Question: I'm using d3 tree layout similar to this example: <URL>
I implemented a search box that when typing, centers your screen on a virtual "average" position of all the appropriate nodes.

I want to adjust the scale, so that selected nodes will be
1. All Visible
2. As zoomed in as possible.
If the search match is exactly 1, simulate the clicking on the node, else center to this virtual position.
'''
if (matches[0].length === 1) {
click(matches.datum(), 0, 0, false);
}
else {
var position = GetAveragePosition(matches);
centerToPosition(position.x, position.y, 1);
}
'''
This is what the centerToPosition function looks like:
'''
function centerToPosition(x0, y0, newScale) {
if (typeof newScale == "undefined") {
scale = zoomListener.scale();
}
else {
scale = newScale;
}
var x = y0 * -1; //not sure why this is.. but it is
var y = x0 * -1;
x = x * scale + viewerWidth / 2;
y = y * scale + viewerHeight / 2;
d3.select('g').transition()
.duration(duration)
.attr("transform", "translate(" + x + "," + y + ")scale(" + scale + ")");
zoomListener.scale(scale);
zoomListener.translate([x, y]);
}
'''
So how can I calculate the new scale? I tried different variations by taking the extents of the data points
'''
var xExtent = d3.extent(matches.data(), function (d) {
return d.x0;
});
var yExtent = d3.extent(matches.data(), function (d) {
return d.y0;
});
'''
Also tried looking at the transform properties of the group before centering the screen.
'''
var components = d3.transform(svgGroup.attr("transform"));
'''
I'll try to add a js fiddle soon!
EDIT: Here it is: <URL>
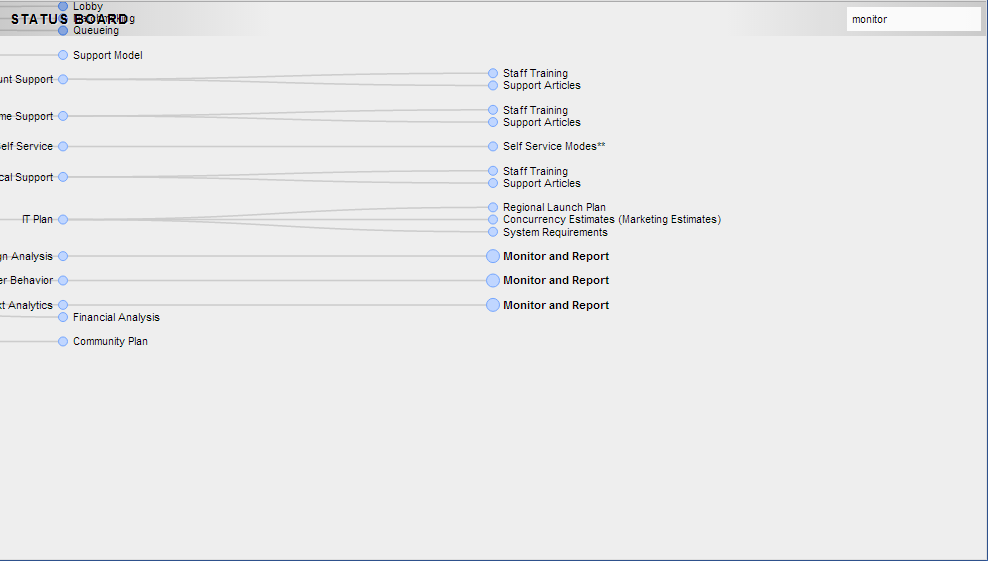
Answer: Interesting project.
The method of determining the appropriate scale to fit a collection of points is fairly straightforward, although it took me quite a while to figure out why it wasn't working for me -- I hadn't clued in to the fact that (since you were drawing the tree horizontally) "x" from the tree layout represented position, and "y" represented position, so I was getting apparently arbitrary results.
With that cleared up, to figure out the zoom you simply need to find the height and width (in data-coordinates) of the area you want to display, and compare that with the height and width of the viewport (or whatever your original max and min dimensions are).
'''
ScaleFactor = oldDomain / newDomain
'''
Generally, you don't want to distort the image with different horizontal and vertical scales, so you figure out the scale factor separately for width and height and take the minimum (so the entire area will fit in the viewport).
You can use the d3 array functions to figure out the extent of positions in each direction, and then find the middle of the extent adding max and min and dividing by two.
'''
var matches = d3.selectAll(".selected");
/*...*/
if ( matches.empty() ) {
centerToPosition(0, 0, 1); //reset
}
else if (matches.size() === 1) {
click(matches.datum(), 0, 0, false);
}
else {
var xExtent = d3.extent(matches.data(), function (d) {
return d.x0;
});
var yExtent = d3.extent(matches.data(), function (d) {
return d.y0;
});
//note: the "x" values are used to set VERTICAL position,
//while the "y" values are setting the HORIZONTAL position
var potentialXZoom = viewerHeight/(xExtent[1] - xExtent[0] + 20);
var potentialYZoom = viewerWidth/(yExtent[1] - yExtent[0] + 150);
//The "20" and "150" are for height and width of the labels
//You could (should) replace with calculated values
//or values stored in variables
centerToPosition( (xExtent[0] + xExtent[1])/2,
(yExtent[0] + yExtent[1])/2,
Math.min(potentialXZoom, potentialYZoom)
);
}
'''
<URL>